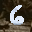
Label: 6